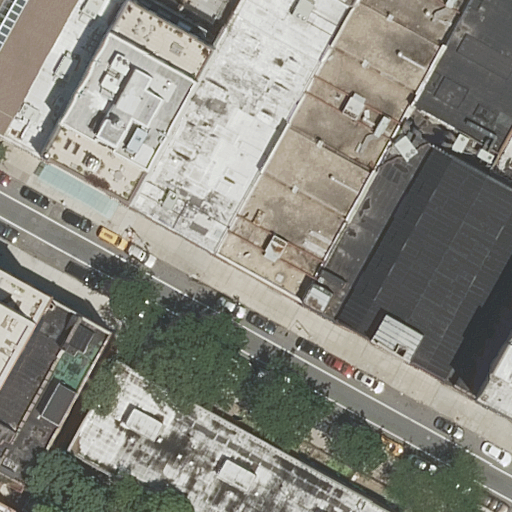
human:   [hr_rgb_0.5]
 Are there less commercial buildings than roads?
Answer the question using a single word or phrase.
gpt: no

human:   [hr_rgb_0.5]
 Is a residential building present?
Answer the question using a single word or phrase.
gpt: yes

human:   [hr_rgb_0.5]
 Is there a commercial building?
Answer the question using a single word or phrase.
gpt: yes

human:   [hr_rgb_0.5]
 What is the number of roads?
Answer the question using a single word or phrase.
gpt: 1

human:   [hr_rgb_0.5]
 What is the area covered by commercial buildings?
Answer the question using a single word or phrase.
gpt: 1838m2

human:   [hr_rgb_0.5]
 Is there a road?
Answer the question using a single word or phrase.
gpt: yes

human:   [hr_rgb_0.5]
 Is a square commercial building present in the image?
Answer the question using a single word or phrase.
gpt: no

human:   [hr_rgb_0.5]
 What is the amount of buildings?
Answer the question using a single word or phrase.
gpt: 11

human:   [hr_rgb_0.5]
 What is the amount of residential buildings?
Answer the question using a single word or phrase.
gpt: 10

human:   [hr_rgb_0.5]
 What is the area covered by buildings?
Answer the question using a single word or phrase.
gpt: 12791m2

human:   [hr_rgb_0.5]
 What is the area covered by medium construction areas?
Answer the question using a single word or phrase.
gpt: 0m2

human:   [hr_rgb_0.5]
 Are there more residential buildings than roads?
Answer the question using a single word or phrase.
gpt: yes

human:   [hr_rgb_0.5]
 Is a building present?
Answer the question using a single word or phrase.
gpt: yes

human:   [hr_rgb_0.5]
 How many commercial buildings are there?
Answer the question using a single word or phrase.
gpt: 1

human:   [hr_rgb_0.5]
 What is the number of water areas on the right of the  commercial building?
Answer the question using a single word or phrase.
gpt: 0

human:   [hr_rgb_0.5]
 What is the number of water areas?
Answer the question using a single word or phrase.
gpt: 0

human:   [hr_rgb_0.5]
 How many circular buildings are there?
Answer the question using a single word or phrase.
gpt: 0

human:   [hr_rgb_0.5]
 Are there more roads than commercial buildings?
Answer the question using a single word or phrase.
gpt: no

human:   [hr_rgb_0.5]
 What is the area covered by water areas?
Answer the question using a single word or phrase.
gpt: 0m2

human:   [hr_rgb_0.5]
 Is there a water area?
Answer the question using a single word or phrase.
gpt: no

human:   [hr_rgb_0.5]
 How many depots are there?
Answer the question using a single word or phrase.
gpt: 0

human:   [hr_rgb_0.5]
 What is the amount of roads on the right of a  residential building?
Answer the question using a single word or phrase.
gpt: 1

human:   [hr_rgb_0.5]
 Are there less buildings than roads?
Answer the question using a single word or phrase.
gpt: no

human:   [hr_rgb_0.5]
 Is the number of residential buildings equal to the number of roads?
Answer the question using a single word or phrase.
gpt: no

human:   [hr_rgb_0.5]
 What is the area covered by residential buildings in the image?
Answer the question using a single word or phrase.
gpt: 10953m2

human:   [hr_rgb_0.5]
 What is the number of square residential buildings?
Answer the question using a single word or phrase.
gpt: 0

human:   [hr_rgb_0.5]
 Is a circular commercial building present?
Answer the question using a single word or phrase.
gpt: no

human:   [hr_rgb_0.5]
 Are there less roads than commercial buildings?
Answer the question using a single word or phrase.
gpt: no

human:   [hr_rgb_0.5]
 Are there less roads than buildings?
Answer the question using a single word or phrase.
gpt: yes

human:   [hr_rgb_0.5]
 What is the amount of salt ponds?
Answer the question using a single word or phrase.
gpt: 0

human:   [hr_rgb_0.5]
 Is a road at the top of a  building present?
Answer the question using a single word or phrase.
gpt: yes

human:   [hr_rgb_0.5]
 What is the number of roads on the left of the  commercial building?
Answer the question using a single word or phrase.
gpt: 0

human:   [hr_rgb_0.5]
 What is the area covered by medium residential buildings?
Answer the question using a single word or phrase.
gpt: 327m2

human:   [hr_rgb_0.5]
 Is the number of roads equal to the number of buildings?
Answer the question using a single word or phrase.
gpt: no

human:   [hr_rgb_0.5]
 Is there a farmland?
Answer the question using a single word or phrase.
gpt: no

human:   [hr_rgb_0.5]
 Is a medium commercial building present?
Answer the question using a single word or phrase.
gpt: no

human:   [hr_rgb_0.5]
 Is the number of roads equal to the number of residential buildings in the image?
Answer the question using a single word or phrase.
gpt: no

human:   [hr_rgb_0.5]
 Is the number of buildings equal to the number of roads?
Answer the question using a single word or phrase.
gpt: no

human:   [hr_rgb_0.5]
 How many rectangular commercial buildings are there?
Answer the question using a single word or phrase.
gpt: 0

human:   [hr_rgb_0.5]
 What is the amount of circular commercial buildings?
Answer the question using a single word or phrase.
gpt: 0

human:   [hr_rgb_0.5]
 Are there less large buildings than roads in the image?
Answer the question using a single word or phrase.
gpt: no

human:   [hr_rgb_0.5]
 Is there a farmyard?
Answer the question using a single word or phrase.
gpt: no

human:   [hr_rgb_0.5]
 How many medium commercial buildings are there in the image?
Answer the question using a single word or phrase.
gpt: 0

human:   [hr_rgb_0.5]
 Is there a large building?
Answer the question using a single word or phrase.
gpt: yes

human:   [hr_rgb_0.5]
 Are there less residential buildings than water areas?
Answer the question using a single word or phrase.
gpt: no

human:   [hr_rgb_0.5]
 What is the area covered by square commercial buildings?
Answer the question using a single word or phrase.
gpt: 0m2

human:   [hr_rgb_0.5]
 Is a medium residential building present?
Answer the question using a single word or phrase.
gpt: yes

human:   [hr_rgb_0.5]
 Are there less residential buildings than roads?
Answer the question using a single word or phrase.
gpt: no

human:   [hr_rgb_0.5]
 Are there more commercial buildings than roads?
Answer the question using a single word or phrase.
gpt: no

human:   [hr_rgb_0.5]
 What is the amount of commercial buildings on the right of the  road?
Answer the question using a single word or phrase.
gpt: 0

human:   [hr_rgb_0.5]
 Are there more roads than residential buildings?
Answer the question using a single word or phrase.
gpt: no

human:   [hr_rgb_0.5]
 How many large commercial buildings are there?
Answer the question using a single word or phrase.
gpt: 1

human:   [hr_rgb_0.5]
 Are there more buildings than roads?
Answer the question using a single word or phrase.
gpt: yes

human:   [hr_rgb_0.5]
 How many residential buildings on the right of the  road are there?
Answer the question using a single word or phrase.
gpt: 5

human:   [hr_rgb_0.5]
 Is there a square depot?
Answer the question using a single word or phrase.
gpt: no

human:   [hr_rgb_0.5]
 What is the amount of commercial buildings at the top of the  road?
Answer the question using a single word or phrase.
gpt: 0

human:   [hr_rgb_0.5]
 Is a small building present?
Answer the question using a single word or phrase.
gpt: yes

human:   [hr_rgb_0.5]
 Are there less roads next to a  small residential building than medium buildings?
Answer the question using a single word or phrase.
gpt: no

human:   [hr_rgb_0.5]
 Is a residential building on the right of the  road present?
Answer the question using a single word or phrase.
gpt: yes

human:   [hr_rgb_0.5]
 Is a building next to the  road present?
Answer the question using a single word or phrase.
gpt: yes

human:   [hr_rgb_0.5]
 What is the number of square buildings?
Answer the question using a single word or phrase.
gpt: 0

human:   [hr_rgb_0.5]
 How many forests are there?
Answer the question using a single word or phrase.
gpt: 0

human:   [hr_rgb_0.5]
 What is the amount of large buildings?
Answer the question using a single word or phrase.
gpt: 8

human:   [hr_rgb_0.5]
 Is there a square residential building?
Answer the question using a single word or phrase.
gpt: no